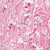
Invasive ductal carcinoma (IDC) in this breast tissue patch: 0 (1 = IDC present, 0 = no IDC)